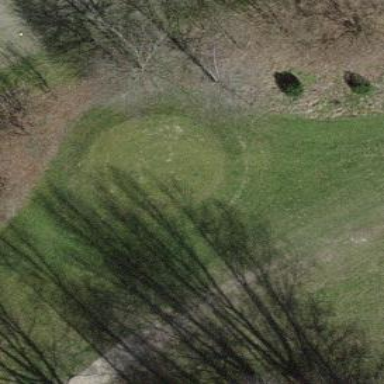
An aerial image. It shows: Golf tee.